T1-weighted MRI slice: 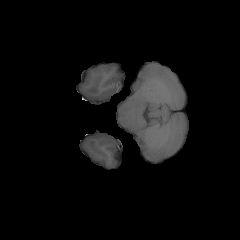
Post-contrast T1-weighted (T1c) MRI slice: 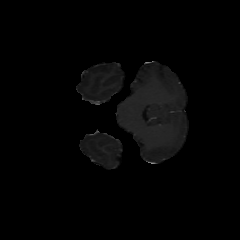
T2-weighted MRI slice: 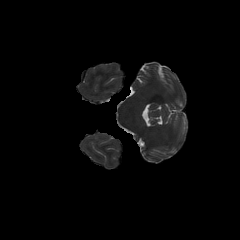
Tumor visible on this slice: no